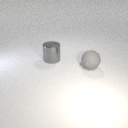
large gray rubber sphere in front of large gray metal cylinder